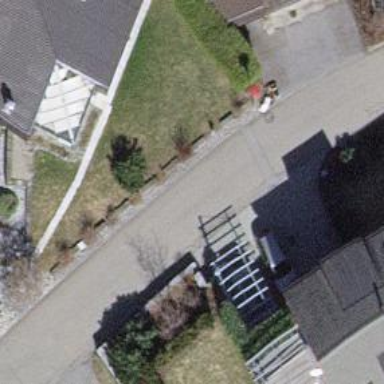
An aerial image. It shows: Asphalt road in residential area.